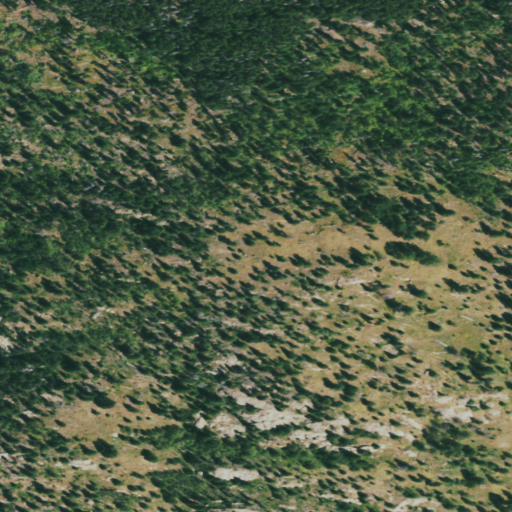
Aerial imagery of mountain in Colorado named Pole Hill containing evergreen forest, shrub, deciduous forest, and woody wetlands